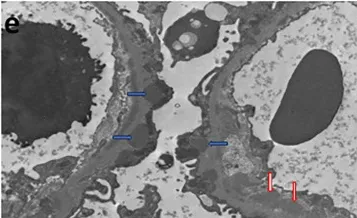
Renal biopsy. Right column, glomerular inmune deposits in. Mesangial (white arrows).
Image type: pathology (masson_trichrome)